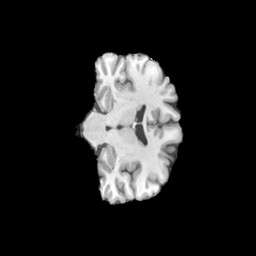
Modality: T1w
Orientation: coronal